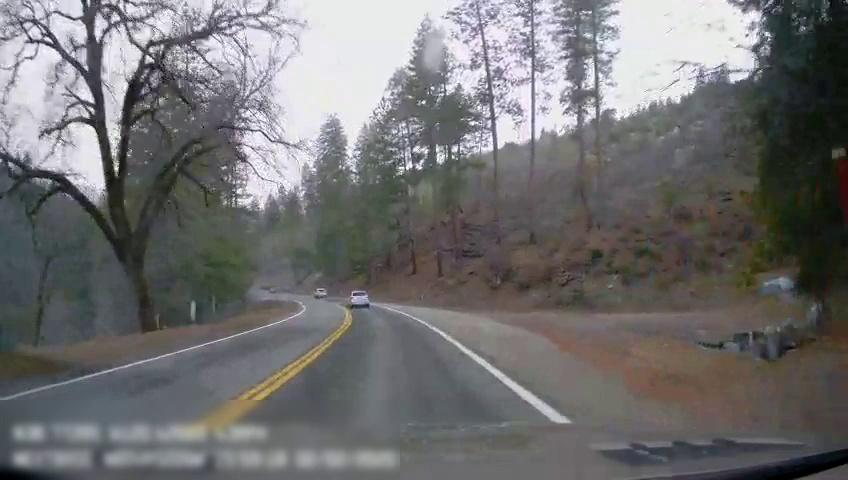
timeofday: Day
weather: Cloudy
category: Drivable Space
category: Vehicles | SUV
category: Vehicles | SUV
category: Lanes | Alternate Lane
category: Lanes | Current Lane
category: Lanes | Opposite Lane
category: Lanes | Opposite Lane